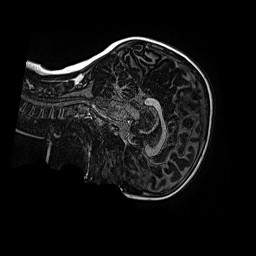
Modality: MP2RAGE
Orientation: sagittal
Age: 9
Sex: female
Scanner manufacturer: siemens
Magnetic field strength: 3 T
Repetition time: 4 s
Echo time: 0.00299 s